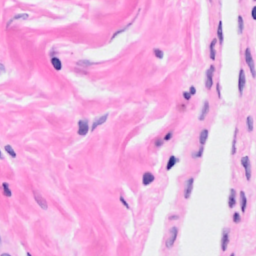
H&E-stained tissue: Breast